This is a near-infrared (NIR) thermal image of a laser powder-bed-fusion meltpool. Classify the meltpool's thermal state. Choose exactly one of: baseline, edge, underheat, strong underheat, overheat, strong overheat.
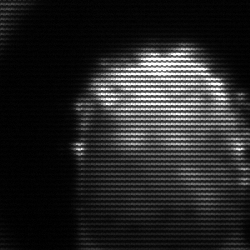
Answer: baseline